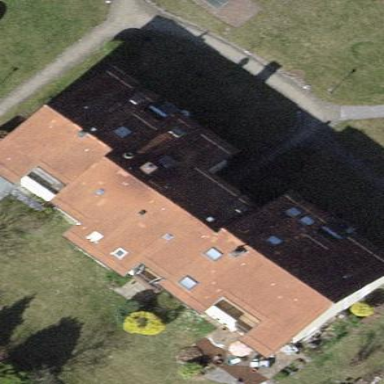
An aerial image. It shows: Building with tiled roof.